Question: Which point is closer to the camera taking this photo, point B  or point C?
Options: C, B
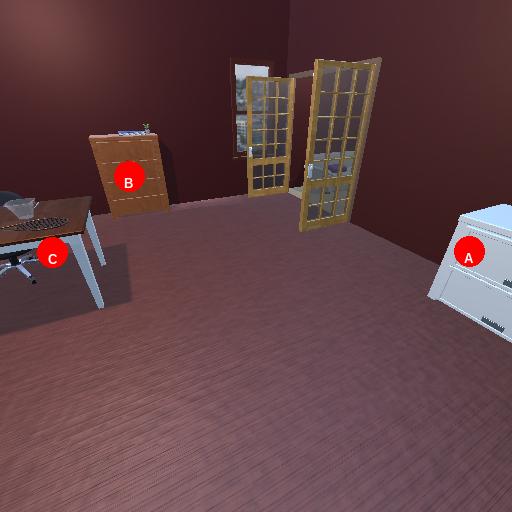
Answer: C